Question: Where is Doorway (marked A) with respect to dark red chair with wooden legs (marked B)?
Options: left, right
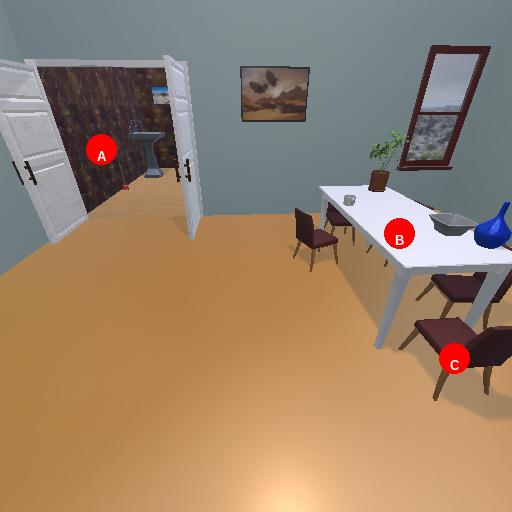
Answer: left